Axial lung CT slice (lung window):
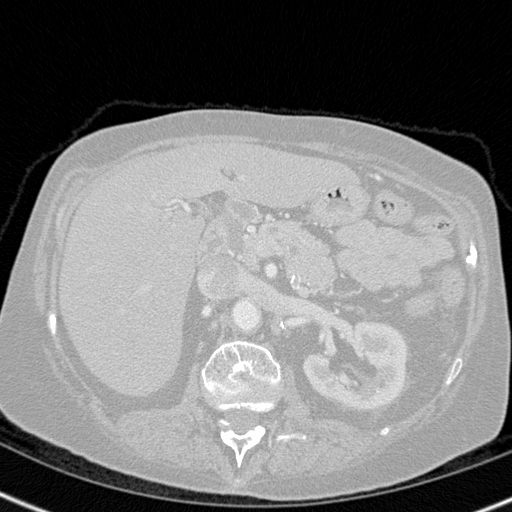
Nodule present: no